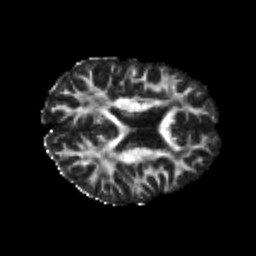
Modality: FA
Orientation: axial
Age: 22
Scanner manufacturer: philips
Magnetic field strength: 3 T
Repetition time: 8.584 s
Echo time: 0.1268 s